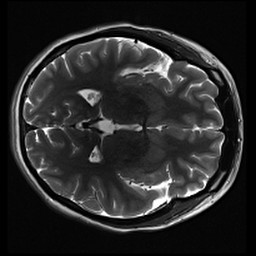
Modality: inplaneT2
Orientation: axial